Current action and preconditions to check: trajectory_clear

Your task: For each precondition in the list above, predict whether it will hold at this action.

Consider the current scene as observed from the mobile robot's camera, and analyze the predicted future states of all dynamic agents (e.g., people, animals, vehicles, or any moving entities) within the NEXT SECOND.

IMPORTANT: Only answer "very likely" if you are absolutely certain—based on strong, clear evidence—that a dynamic agent will violate the precondition in the predicted future state. Do NOT answer "very likely" for unlikely, ambiguous, or low-probability risks.

Ask yourself for each precondition: Is there a high probability, with clear and convincing evidence, that the predicted future states of any dynamic agent will interfere with the predicted future state of the currently executing action within the NEXT SECOND, causing that precondition to fail?

Assess the risk level based on these predictions. Use "likely" or "very likely" if motions create a clear risk of interference.

Use "neutral" or "improbable" if agents are nearby but their predicted paths are clearly diverging or non-conflicting.

Failure Risk Categories: "very improbable", "improbable", "neutral", "likely", "very likely"

Answer Format: Output ONLY the probability_of_failure value from these categories: "very improbable", "improbable", "neutral", "likely", "very likely"

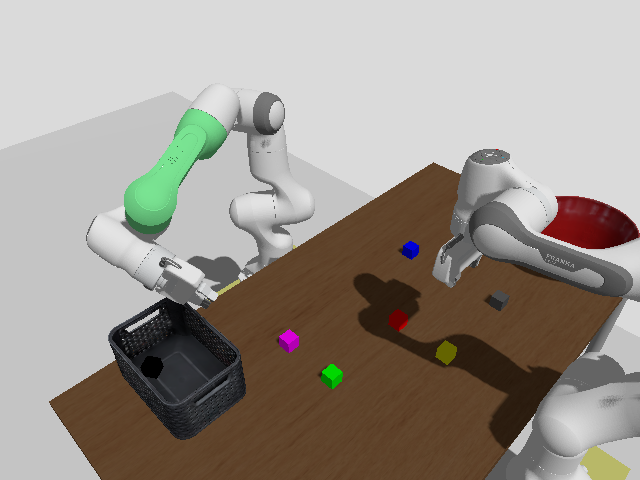

Answer: very improbable